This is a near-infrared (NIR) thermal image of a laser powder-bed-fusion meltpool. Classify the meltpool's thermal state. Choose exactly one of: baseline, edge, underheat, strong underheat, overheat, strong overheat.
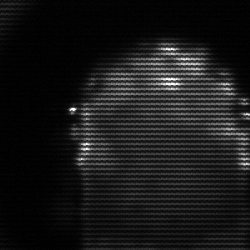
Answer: baseline